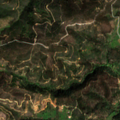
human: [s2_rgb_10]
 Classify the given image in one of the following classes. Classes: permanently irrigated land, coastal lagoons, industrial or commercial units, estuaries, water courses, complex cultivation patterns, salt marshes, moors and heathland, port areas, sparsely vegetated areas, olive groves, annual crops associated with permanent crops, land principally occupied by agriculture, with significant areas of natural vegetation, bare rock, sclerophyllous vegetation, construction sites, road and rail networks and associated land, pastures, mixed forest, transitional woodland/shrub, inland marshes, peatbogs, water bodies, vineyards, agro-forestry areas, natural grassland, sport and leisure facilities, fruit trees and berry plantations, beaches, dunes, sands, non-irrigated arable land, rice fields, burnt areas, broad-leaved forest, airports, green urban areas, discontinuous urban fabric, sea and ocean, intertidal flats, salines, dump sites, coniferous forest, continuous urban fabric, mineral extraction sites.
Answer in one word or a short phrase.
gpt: broad-leaved forest, transitional woodland/shrub